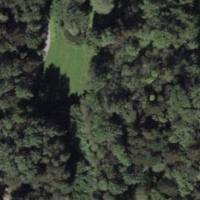
EUNIS habitat code: 41
Species observed at this site:
Anthocharis cardamines
Vanessa cardui
Gonepteryx rhamni
Abies alba
Corvus cornix
Cupido minimus
Sitta europaea
Maniola jurtina
Aegopodium podagraria
Rutpela maculata